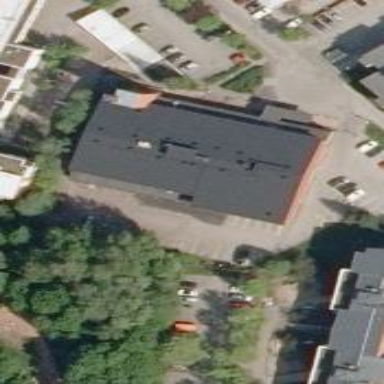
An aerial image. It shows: Sports center building.